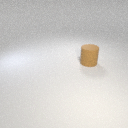
large brown rubber cylinder